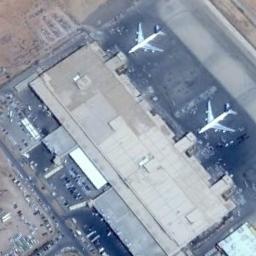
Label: airplane